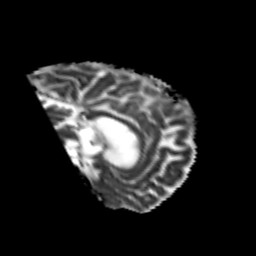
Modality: MD
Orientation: sagittal
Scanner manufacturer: siemens
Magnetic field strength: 3 T
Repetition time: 6.8 s
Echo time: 0.093 s